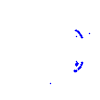
Particle: pion